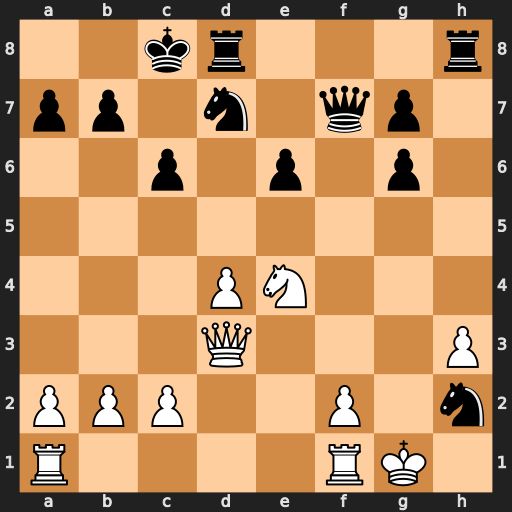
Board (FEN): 2kr3r/pp1n1qp1/2p1p1p1/8/3PN3/3Q3P/PPP2P1n/R4RK1
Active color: w
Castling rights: -
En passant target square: -
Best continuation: Nd6+ Kc7 Nxf7